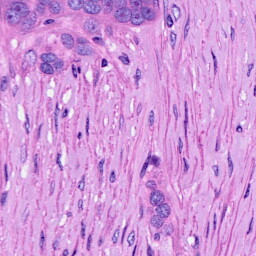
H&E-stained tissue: Ovarian